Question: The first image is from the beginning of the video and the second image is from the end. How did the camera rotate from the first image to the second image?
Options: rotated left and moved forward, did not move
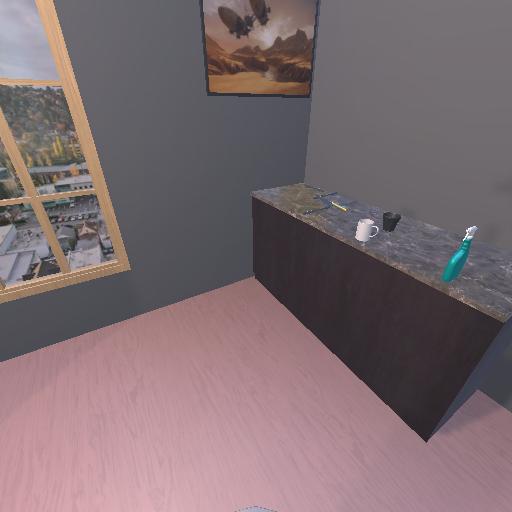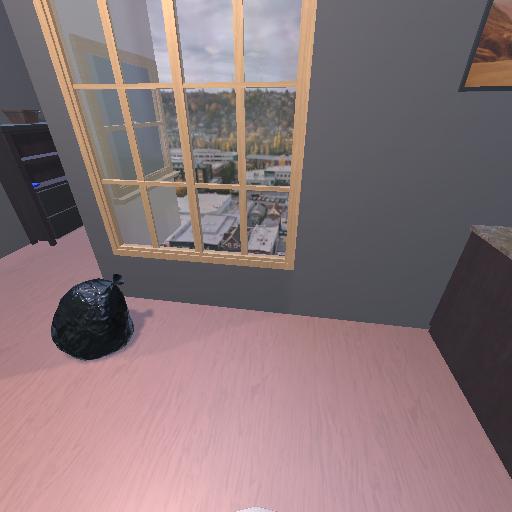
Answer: rotated left and moved forward